Question: I have a runtime error which is occurring only when I run my web application in the Compute Emulator:
> Could not load file or assembly 'Microsoft.VisualStudio.Profiler' or
one of its dependencies. An attempt was made to load a program with an
incorrect format.

I get this error when running the web application normally in IIS.
Where do I start to fix this problem?
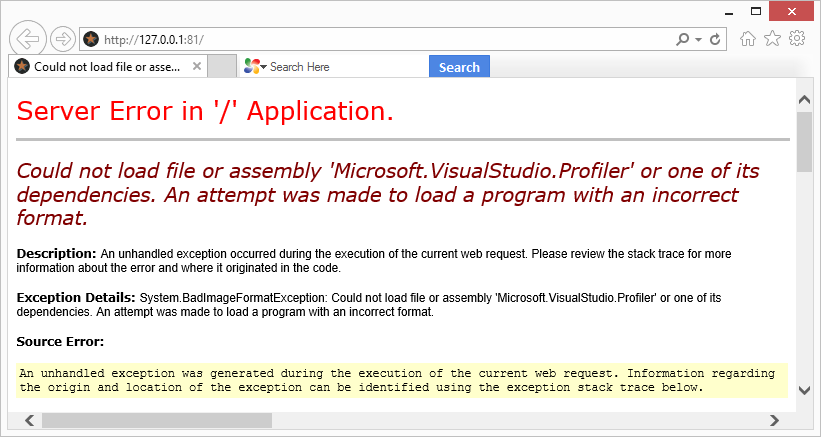
Answer: I would love an explanation for this.
I had to manually delete 'Microsoft.VisualStudio.Profiler.dll' from my 'bin' directory. I don't know how it got there and there was nothing referencing it (I used NDepend to check this). Once removed, I stopped getting the error. Cleaning didn't remove the dll.